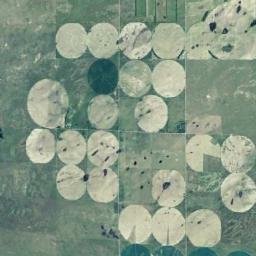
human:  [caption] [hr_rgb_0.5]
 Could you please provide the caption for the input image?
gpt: There are some bare circle farmland in the green land .

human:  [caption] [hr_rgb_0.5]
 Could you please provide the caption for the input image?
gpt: Several khaki circular farmlands and a green circular farmlands are surrounded by other farmlands that grows other crops .

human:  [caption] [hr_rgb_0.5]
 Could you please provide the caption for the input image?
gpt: There's a circular field with a radius drawn .

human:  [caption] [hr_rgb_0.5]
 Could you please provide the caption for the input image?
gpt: Many dark green, Light green and light yellow mixed neatly arranged circular farmlands with incomplete gardens .

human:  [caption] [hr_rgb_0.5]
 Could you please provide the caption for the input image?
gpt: There are many white circular farmlands of the same size arranged neatly .